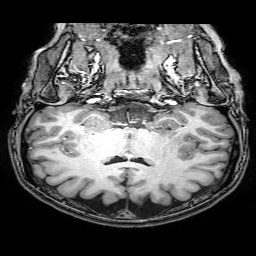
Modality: T1w
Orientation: sagittal
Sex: female
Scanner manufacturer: philips
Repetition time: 0.008088 s
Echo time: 0.0037 s